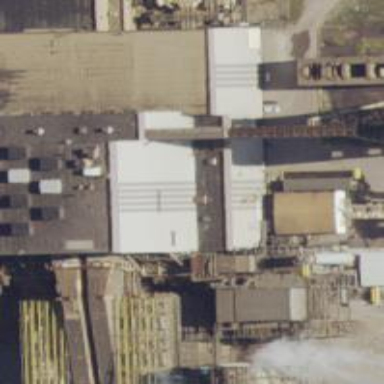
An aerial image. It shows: Steam turbine generator.